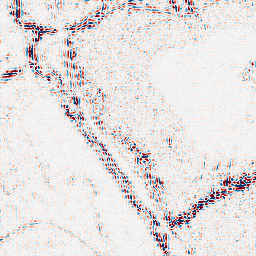
Category: wavelet
Decomposition family: wavelet_dwt
Decomposition parameters: wavelet: coif2
level: 2
Upsampling method: sinc_blackman
Upsampling parameters: scale: 4
kernel_size: 8
Upsampling scale: 4